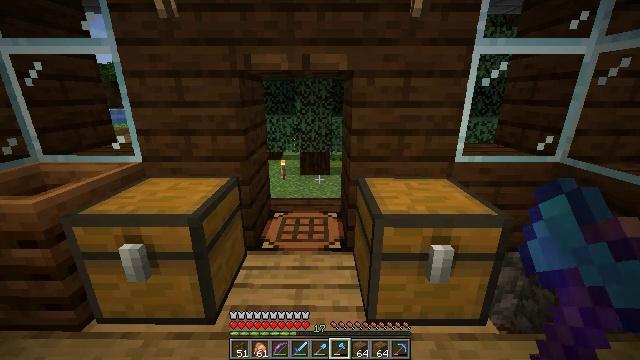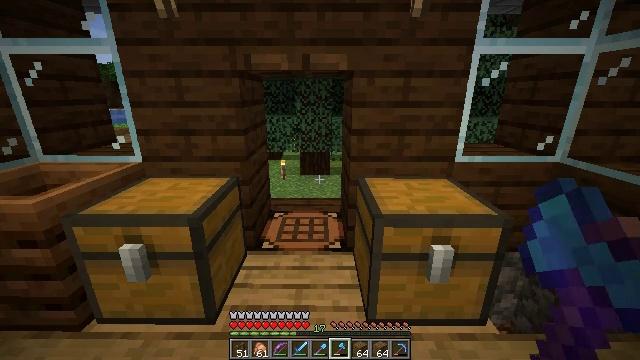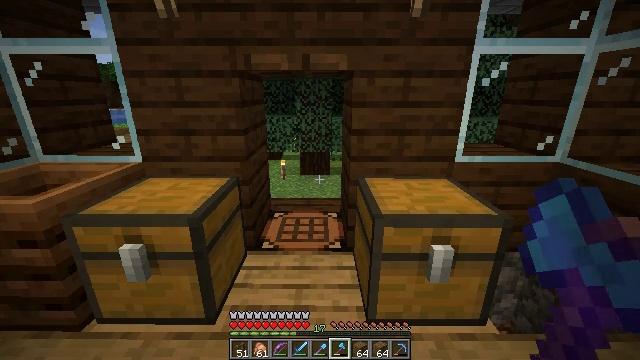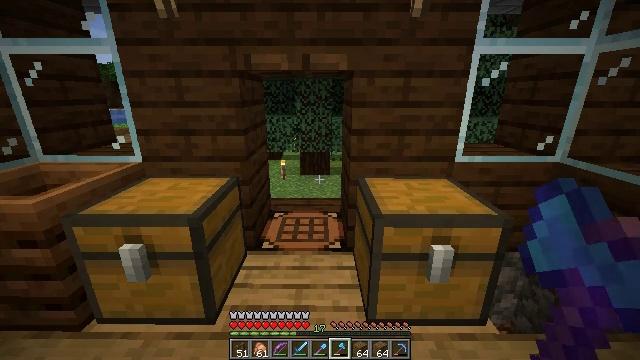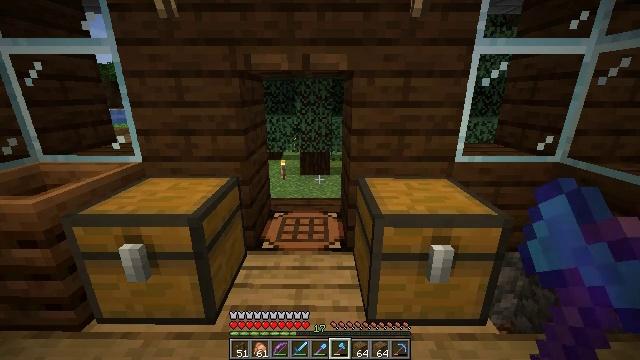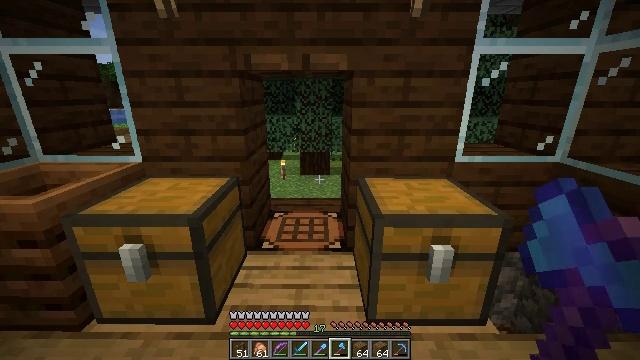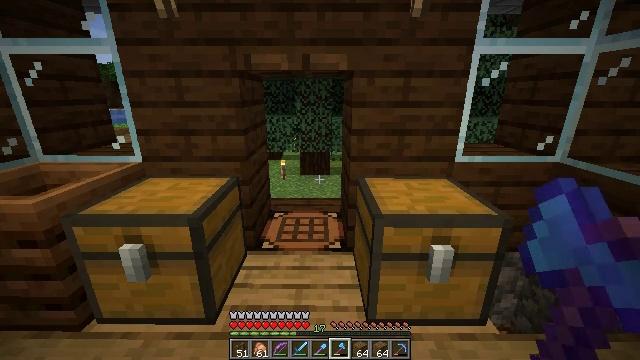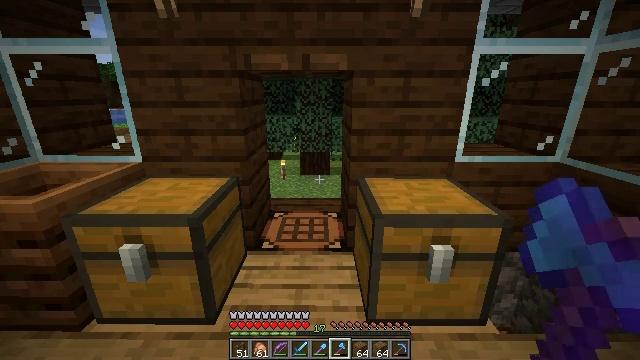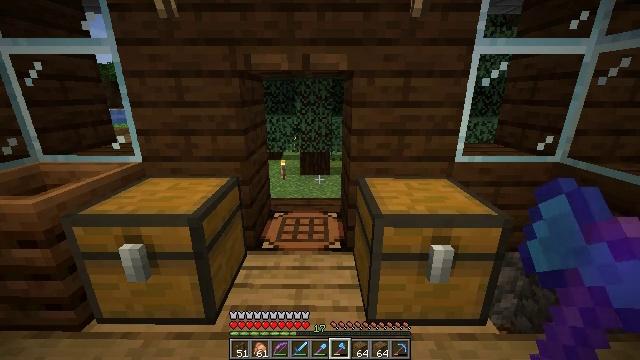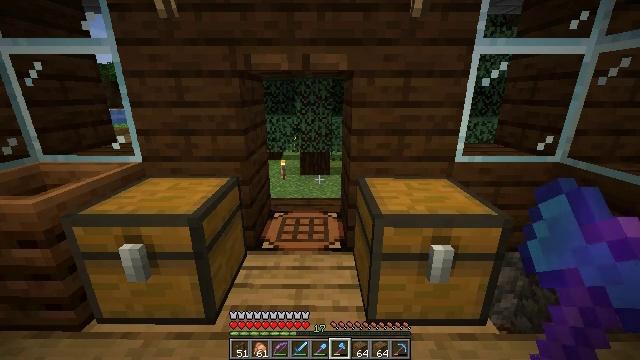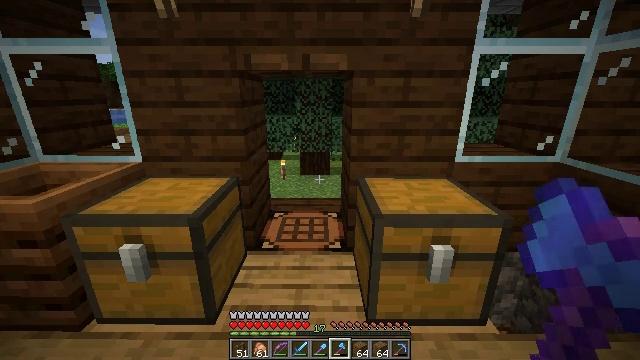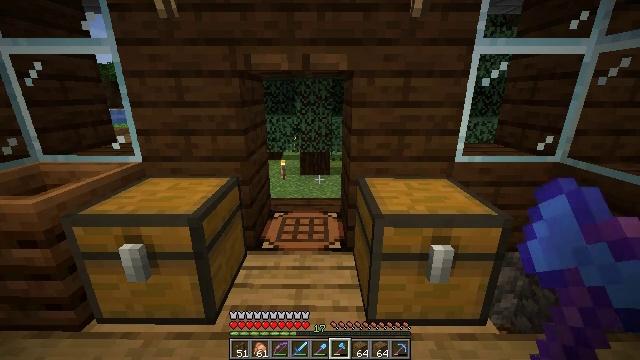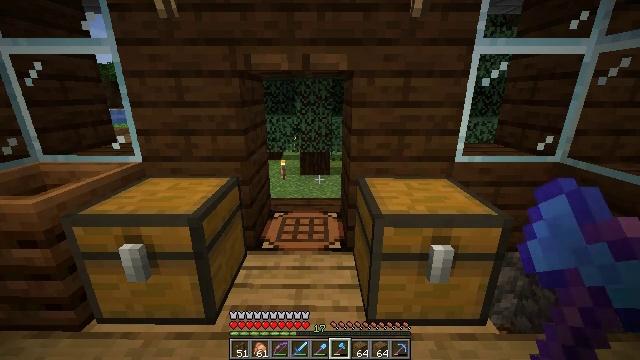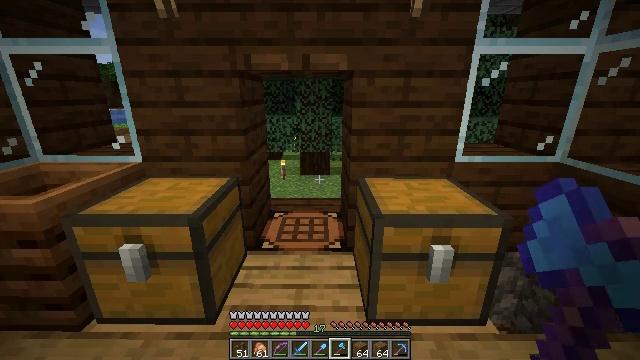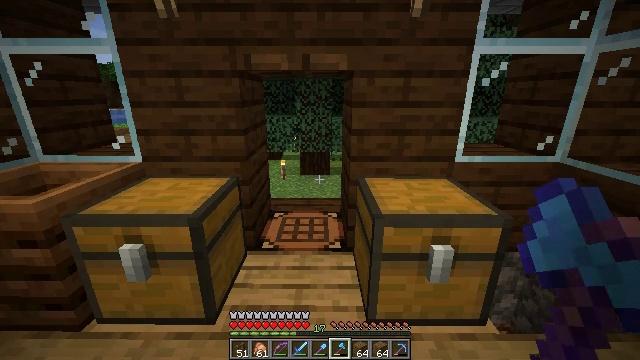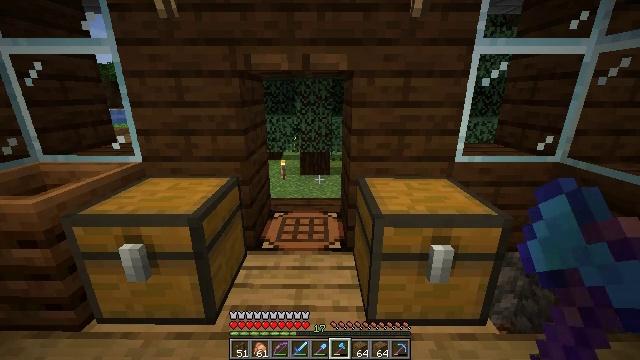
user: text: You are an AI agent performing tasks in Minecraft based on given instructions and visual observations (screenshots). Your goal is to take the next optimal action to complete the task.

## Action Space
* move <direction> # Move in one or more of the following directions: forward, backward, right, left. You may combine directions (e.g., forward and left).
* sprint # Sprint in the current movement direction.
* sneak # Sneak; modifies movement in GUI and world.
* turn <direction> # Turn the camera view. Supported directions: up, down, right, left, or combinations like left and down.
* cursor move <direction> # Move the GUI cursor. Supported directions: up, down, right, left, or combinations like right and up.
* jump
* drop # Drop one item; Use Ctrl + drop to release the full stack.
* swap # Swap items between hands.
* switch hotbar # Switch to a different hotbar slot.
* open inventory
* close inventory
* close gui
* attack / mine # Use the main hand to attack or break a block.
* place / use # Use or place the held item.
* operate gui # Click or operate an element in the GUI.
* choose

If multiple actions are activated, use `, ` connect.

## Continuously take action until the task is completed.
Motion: motion action
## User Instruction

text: Remove the spruce fence from the structure.
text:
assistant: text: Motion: no_op
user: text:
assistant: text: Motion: no_op
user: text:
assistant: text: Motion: no_op
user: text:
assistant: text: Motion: no_op
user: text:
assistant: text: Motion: no_op
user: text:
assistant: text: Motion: no_op
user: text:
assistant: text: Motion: no_op
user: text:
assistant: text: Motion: no_op
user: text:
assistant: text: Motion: no_op
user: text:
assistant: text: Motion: no_op
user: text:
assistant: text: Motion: no_op
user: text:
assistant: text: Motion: no_op
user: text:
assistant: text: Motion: no_op
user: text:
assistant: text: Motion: no_op
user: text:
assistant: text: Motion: no_op
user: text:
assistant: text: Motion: no_op
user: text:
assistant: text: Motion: no_op
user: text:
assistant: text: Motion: no_op
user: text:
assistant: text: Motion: no_op
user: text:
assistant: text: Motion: no_op
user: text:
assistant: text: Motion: no_op
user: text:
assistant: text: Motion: no_op
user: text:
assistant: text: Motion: no_op
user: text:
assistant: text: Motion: no_op
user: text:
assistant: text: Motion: no_op
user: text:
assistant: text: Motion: no_op
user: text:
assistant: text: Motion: no_op
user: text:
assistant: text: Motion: no_op
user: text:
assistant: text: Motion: no_op
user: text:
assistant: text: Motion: no_op